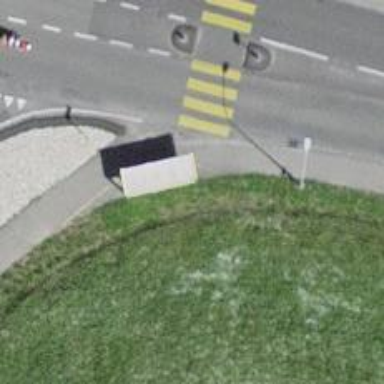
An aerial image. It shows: Bus stop with shelter. It is platform for public transport.